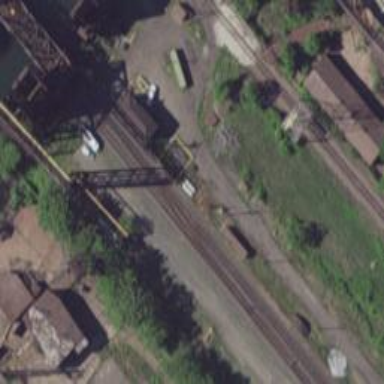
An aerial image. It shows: Railway service station.